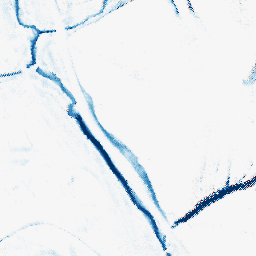
Category: morphological
Decomposition family: morphological_rect
Decomposition parameters: operation: closing
width: 10
height: 10
Upsampling method: regularized
Upsampling parameters: scale: 4
lambda_reg: 0.1
Upsampling scale: 4